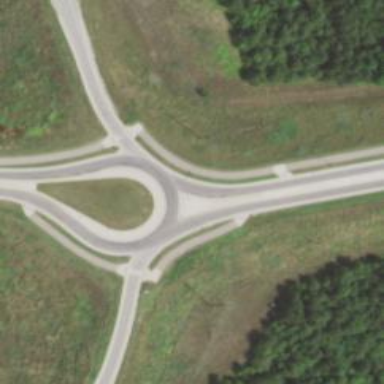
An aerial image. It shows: Tertiary road with asphalt surface leading to roundabout junction.